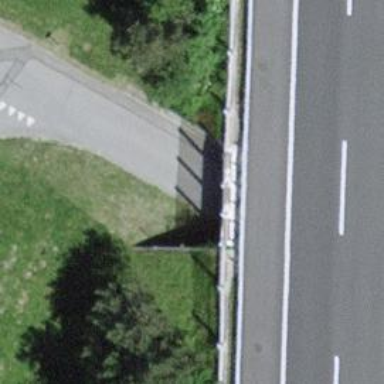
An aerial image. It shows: Unclassified road with tunnel.